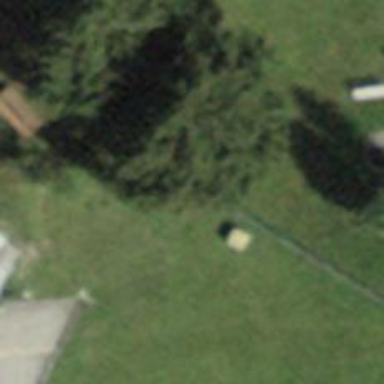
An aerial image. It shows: Fence.